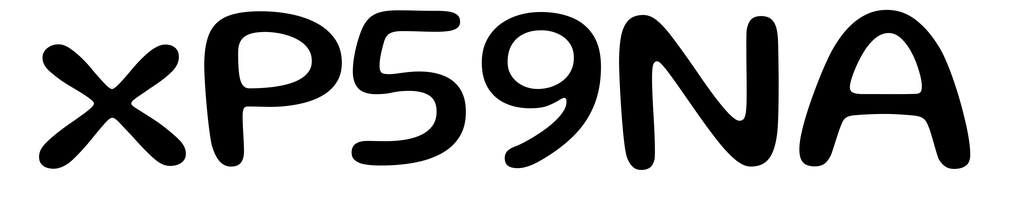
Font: Gluten_Regular